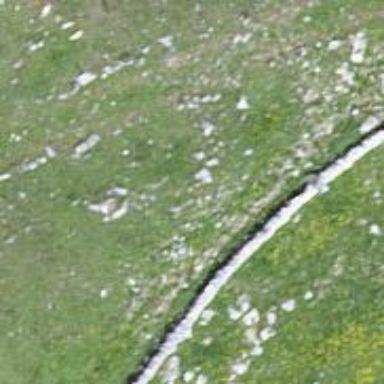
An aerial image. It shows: Wall made of dry stone.